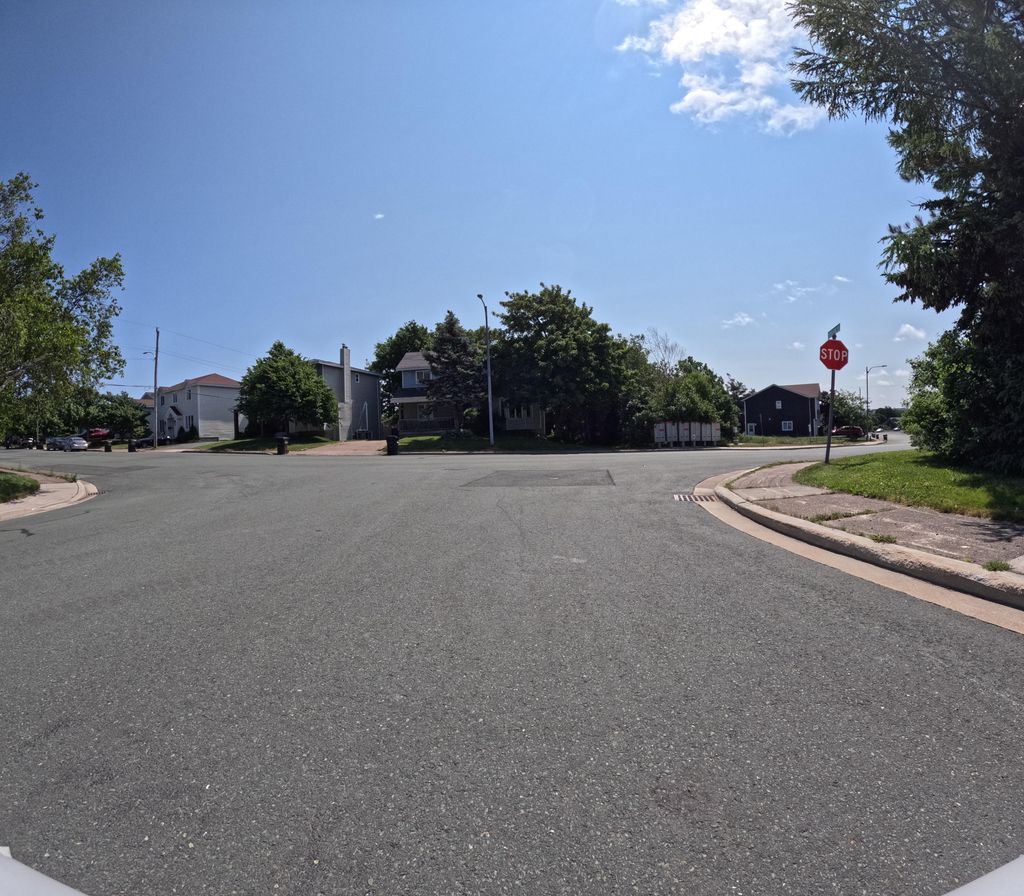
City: st_johns